Interaction volume radius: 5 \u00c5
Interaction volume height: 30 \u00c5
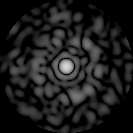
Disorder parameter: 0.8511